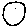
Label: circle